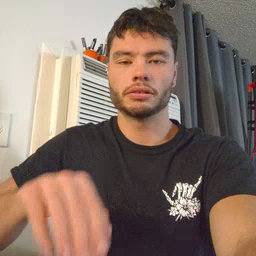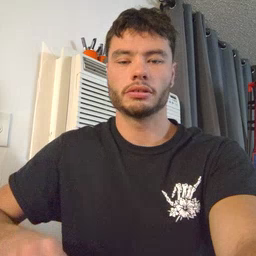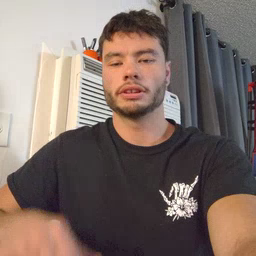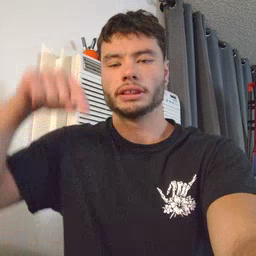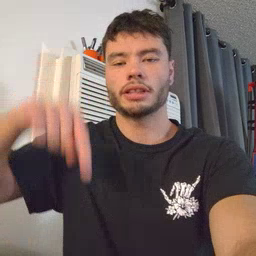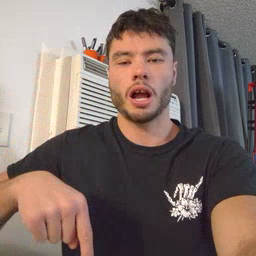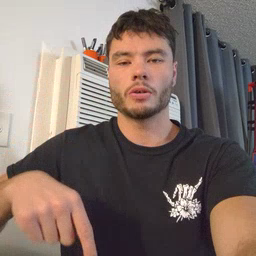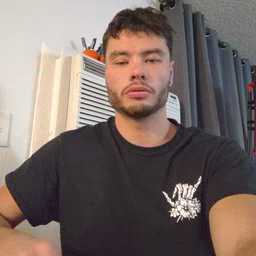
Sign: down